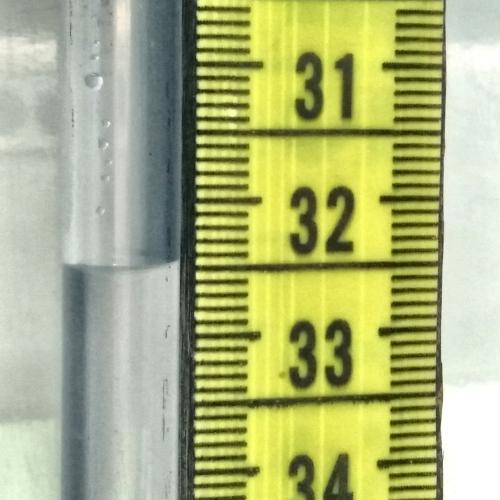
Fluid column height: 32.5 cm